Field crop: maize
Growth stage: 2
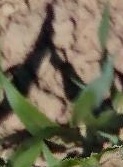
Species: maize